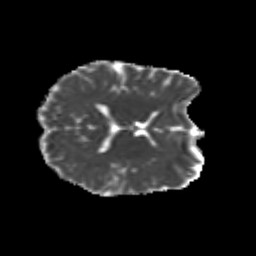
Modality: MD
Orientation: axial
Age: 28
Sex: female
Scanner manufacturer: siemens
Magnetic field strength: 3 T
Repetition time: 3.5 s
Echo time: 0.104 s